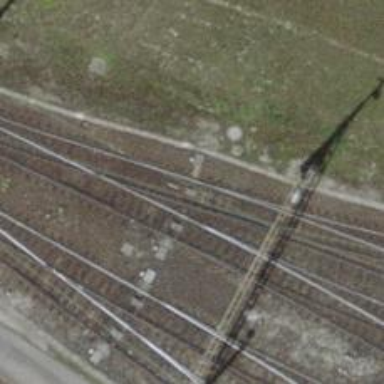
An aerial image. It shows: Railway switch.